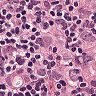
Metastatic tissue present: yes